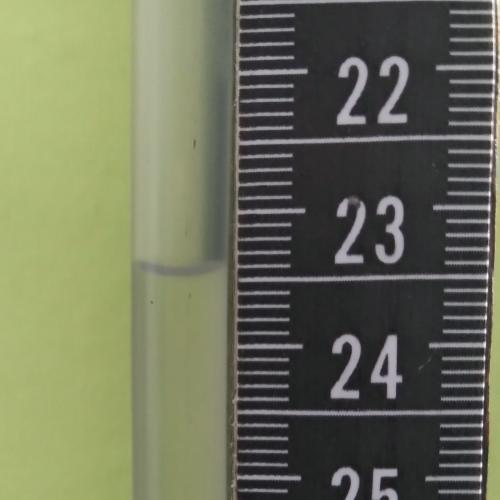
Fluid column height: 23.4 cm